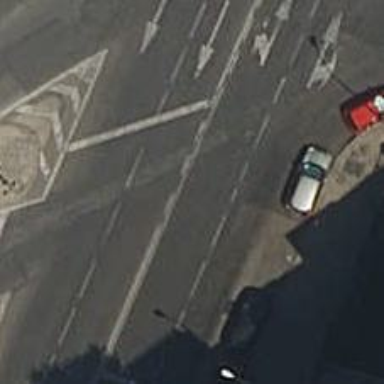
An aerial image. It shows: Road with traffic signals.